Aerial crown-view tile of a tropical tree (Barro Colorado Island, Panama), acquired 20240611:
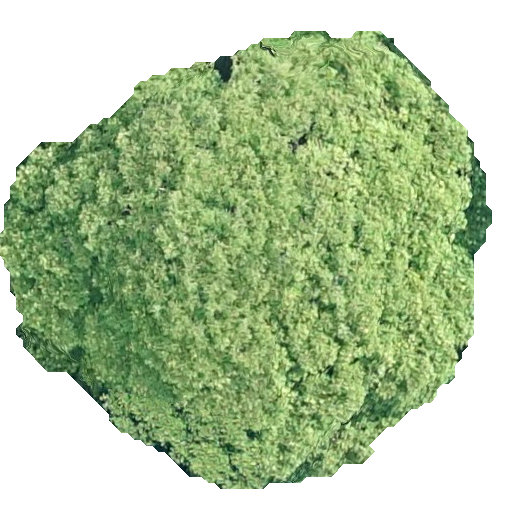
Species: Dipteryx oleifera
GBIF accepted scientific name: Dipteryx oleifera
Crown area: 255.929 m²